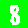
Digit: 8